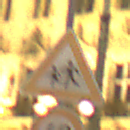
Verkehrszeichen: KinderRechts
Zusatzzeichen unten: Geschwindigkeit40
Umgebung: Outdoor, Urban
Tageszeit: Night
Wetter: Overcast
Licht: Artificial
Jahreszeit: NotSpecified
Kontrast: MediumContrast